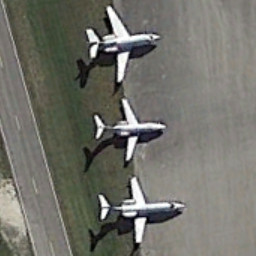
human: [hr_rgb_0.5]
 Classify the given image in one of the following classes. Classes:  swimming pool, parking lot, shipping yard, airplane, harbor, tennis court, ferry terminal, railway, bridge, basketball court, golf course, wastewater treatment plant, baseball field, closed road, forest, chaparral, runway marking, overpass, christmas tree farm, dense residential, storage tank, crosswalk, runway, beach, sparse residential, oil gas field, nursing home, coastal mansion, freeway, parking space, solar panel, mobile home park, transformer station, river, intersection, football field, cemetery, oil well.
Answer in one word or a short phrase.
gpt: airplane